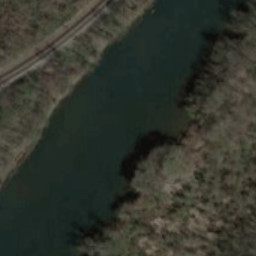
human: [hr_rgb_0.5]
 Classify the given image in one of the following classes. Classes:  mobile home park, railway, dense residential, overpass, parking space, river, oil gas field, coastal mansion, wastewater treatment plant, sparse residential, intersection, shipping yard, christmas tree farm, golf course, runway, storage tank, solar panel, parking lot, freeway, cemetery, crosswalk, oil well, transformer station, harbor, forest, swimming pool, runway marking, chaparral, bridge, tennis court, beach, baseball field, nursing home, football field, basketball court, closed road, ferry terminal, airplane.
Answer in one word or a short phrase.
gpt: river